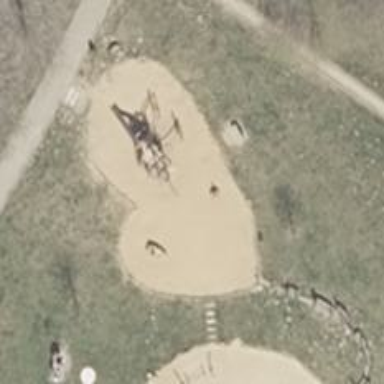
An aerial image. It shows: Playground featuring climbing frame.